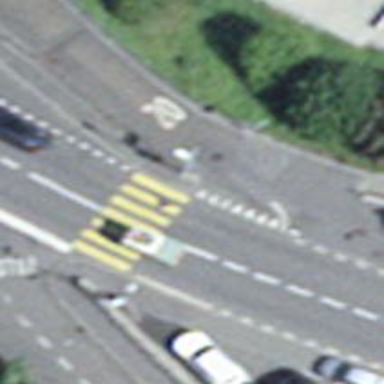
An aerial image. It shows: Zebra crossing on the road.